Question: I'm having a small issue with my code. For some reason, when I try to throw a string with the code below, I get an error in Visual Studio.
'''
#include <string>
#include <iostream>
using namespace std;
int main()
{
char input;
cout << "
Would you like to input? (y/n): ";
cin >> input;
input = tolower(input);
try
{
if (input != 'y')
{
throw ("exception ! error");
}
}
catch (string e)
{
cout << e << endl;
}
}
'''
Error :

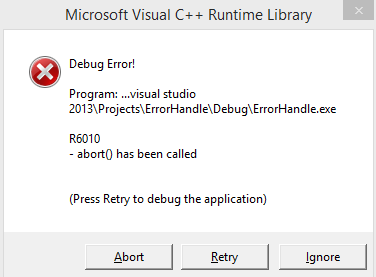
Answer: You are currently throwing a 'const char*' and not a 'std::string', instead you should be throwing 'string("error")'
edit: the error is resolved with
'''
throw string("exception ! error");
'''